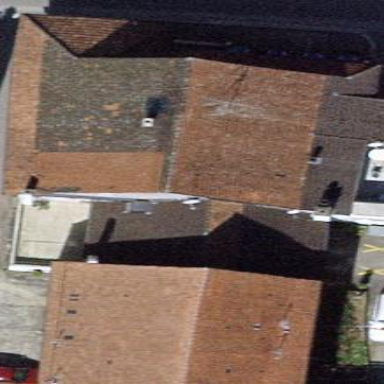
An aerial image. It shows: Building that houses restaurant.